Interaction volume radius: 5 \u00c5
Interaction volume height: 30 \u00c5
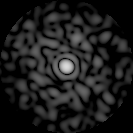
Disorder parameter: 0.8583